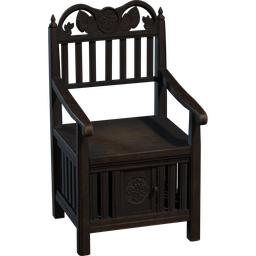
Label: furniture